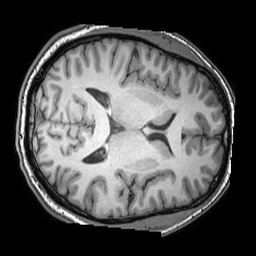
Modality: T1w
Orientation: axial
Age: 37
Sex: male
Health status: healthy
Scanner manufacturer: philips
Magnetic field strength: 3 T
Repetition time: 0.007103 s
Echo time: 0.003214 s